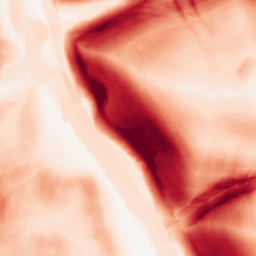
Category: morphological
Decomposition family: morphological_square
Decomposition parameters: operation: gradient
size: 15
Upsampling method: bicubic
Upsampling parameters: scale: 2
Upsampling scale: 2